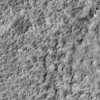
Atmospheric dust classification: not_dusty